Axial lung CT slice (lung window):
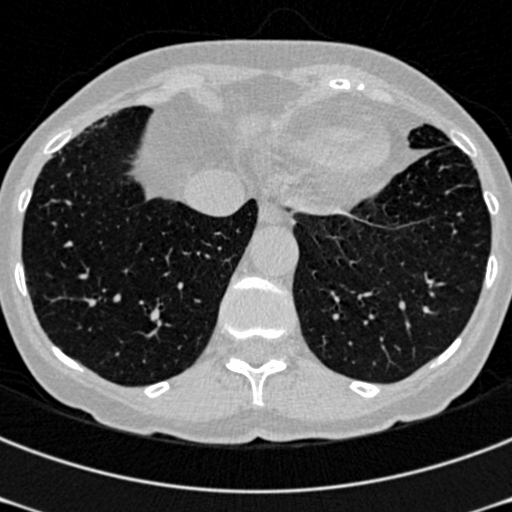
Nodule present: no